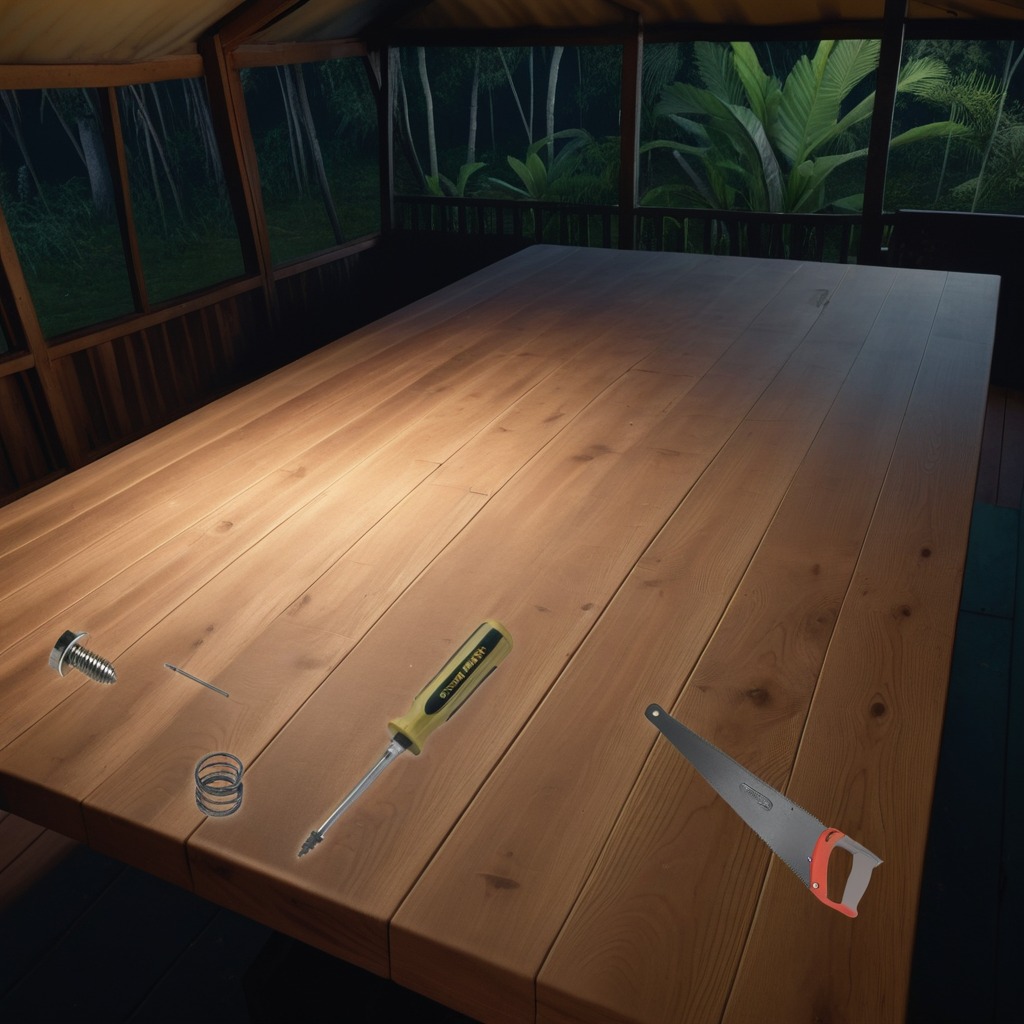
A metal machine screw, an iron nail, a coiled metal spring, a handheld metal saw, and a screwdriver are lying on a wooden table inside a jungle field workshop tent at night.